Brain MRI, t1w sequence, axial 2D slice.
Patient: age 33, sex M, weight 90 kg, height 1.9 m
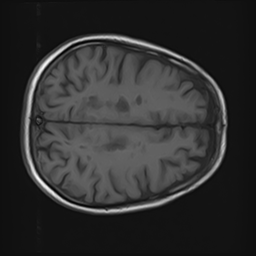